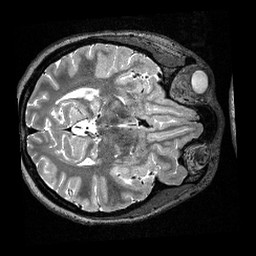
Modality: T2w
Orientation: axial
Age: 24
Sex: female
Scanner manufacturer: siemens
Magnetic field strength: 3 T
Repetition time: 3.2 s
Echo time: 0.479 s